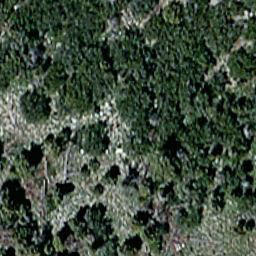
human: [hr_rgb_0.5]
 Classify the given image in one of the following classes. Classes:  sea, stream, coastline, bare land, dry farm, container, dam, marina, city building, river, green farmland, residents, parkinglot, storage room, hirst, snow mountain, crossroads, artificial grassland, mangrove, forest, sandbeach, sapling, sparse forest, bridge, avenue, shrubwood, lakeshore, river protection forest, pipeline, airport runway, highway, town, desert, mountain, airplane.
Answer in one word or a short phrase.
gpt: sparse forest